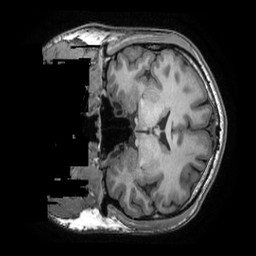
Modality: T1w
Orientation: coronal
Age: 29
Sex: male
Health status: healthy
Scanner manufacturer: ge